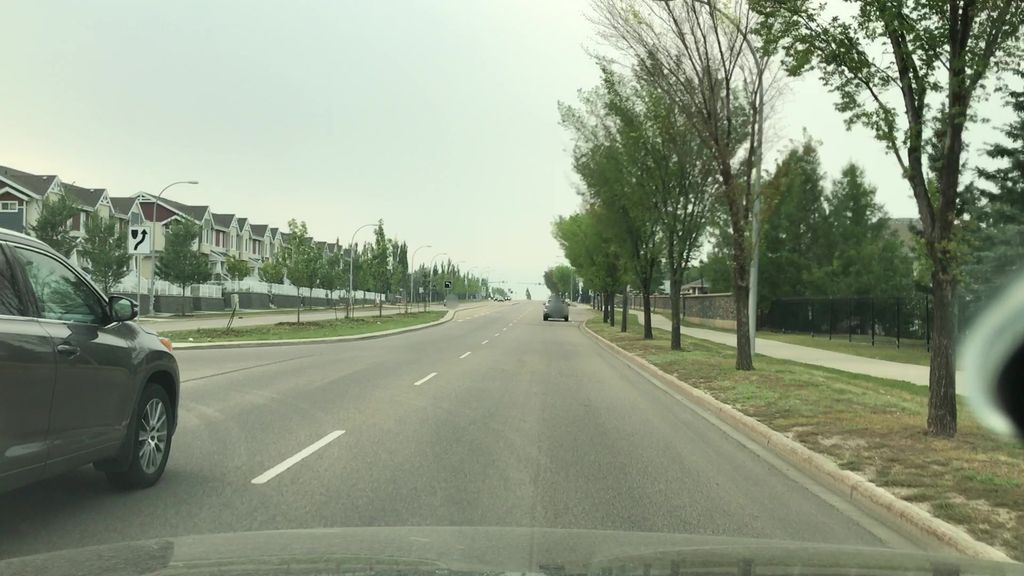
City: edmonton